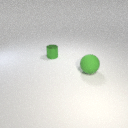
small green metal cylinder to the left of large green rubber sphere